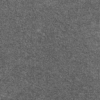
Label: dusty